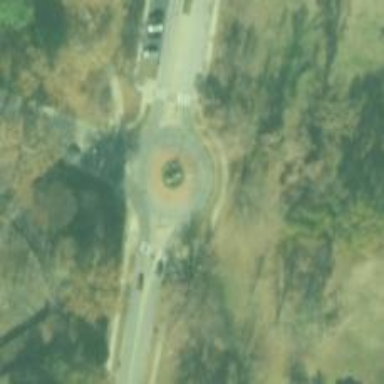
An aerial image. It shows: Unclassified road featuring roundabout.